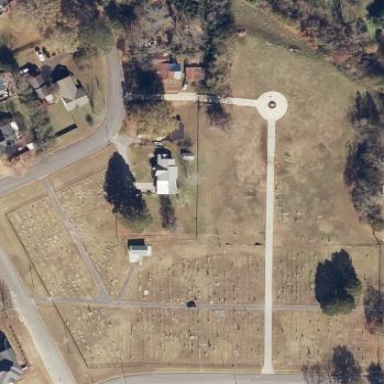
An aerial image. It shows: Cemetery.